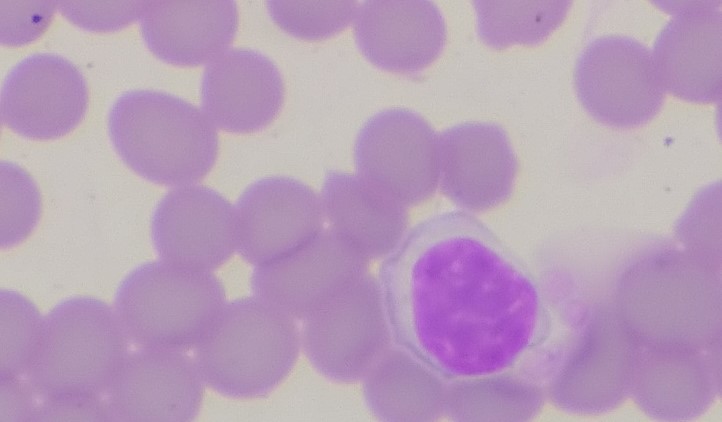
White blood cell type: Lymphocyte